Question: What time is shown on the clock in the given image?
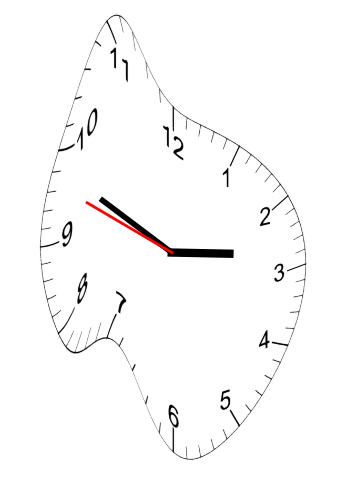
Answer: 02:48:48